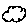
Label: cloud